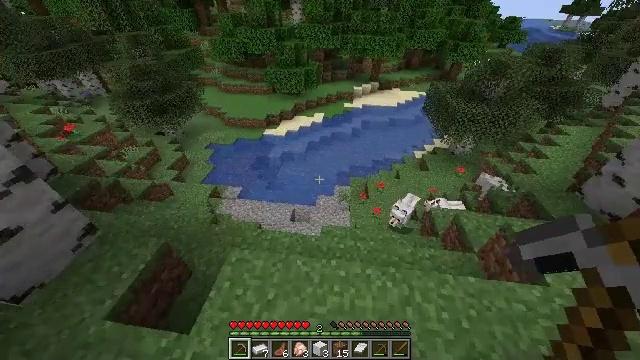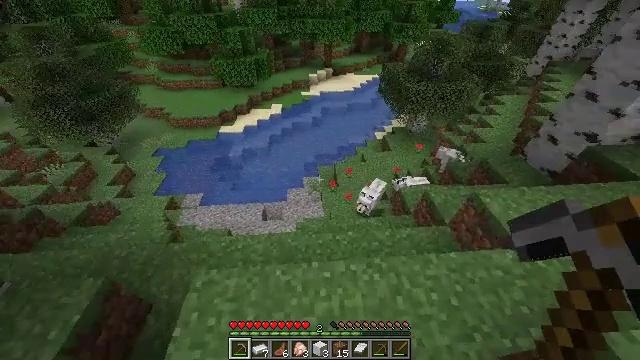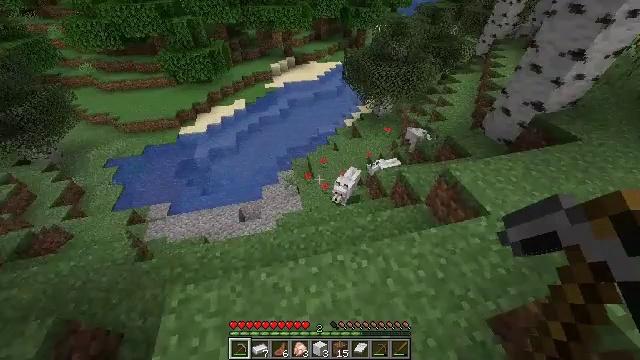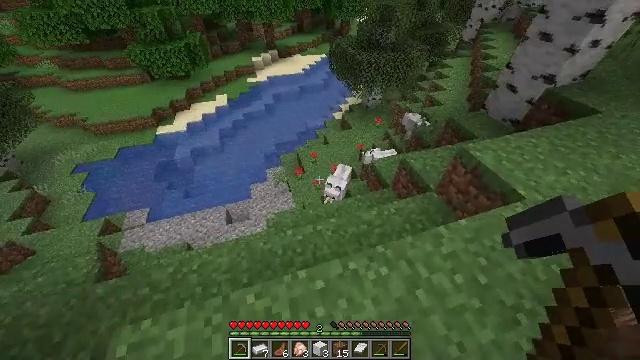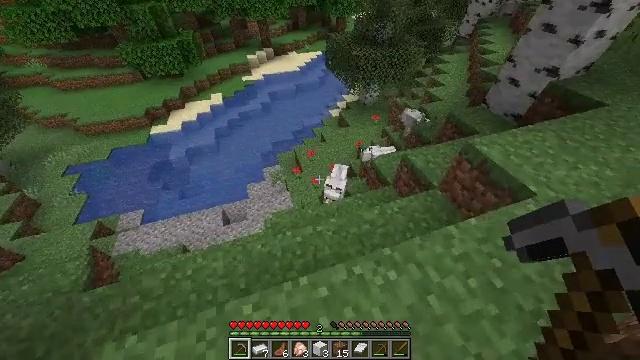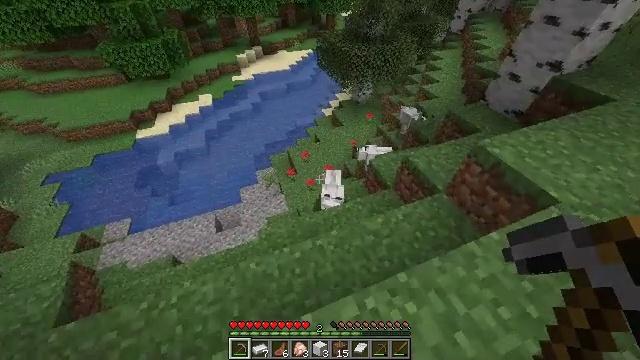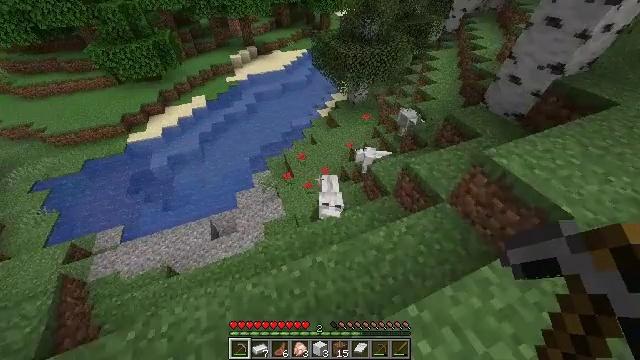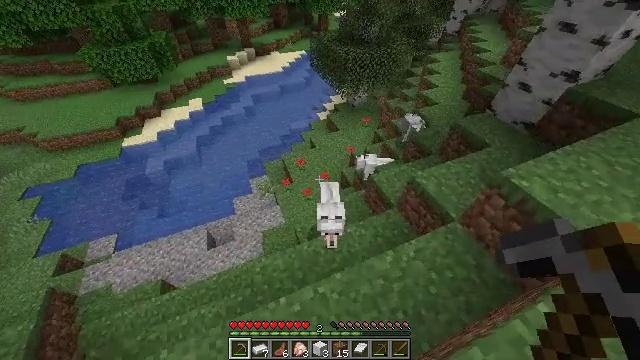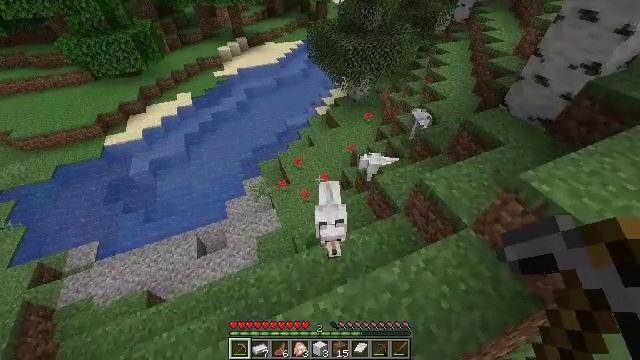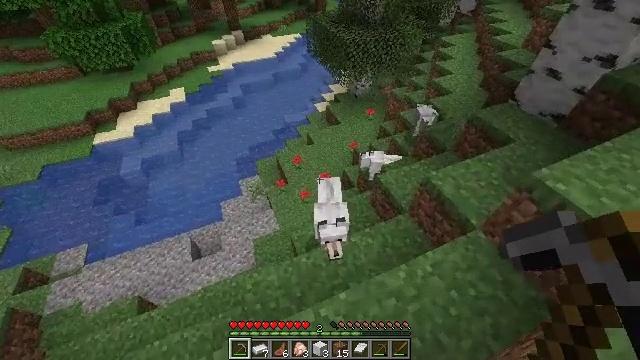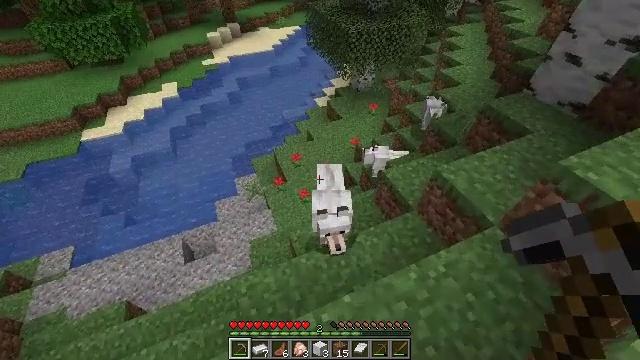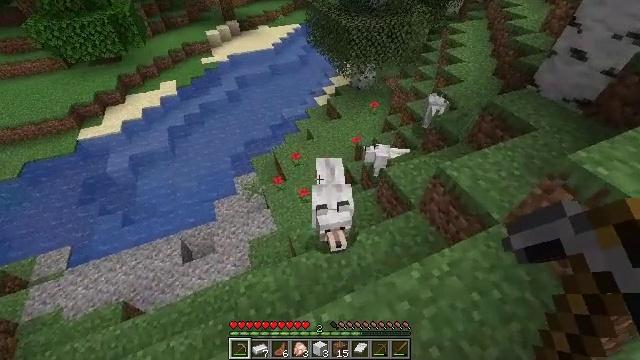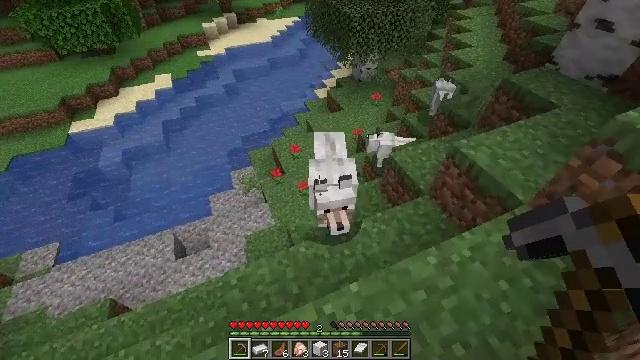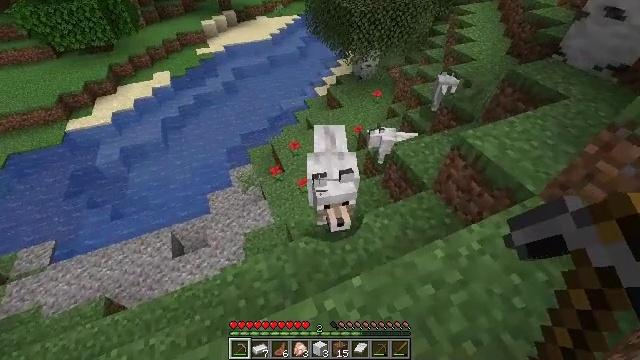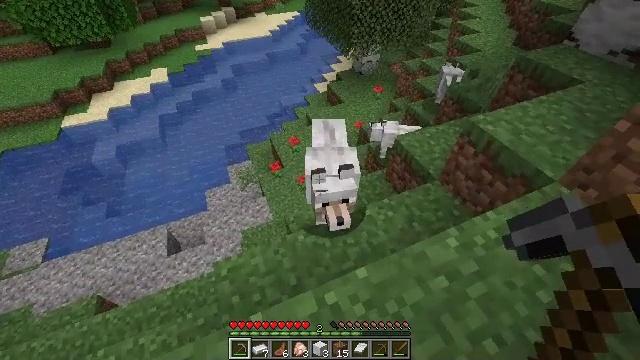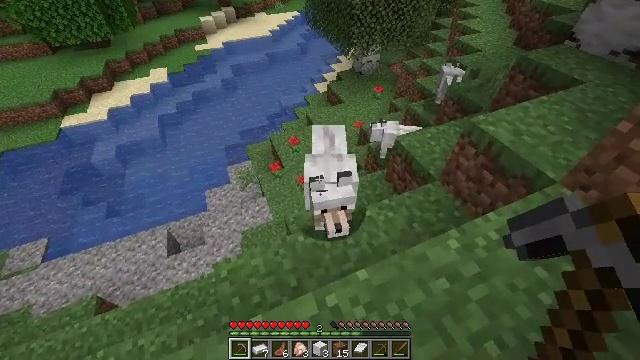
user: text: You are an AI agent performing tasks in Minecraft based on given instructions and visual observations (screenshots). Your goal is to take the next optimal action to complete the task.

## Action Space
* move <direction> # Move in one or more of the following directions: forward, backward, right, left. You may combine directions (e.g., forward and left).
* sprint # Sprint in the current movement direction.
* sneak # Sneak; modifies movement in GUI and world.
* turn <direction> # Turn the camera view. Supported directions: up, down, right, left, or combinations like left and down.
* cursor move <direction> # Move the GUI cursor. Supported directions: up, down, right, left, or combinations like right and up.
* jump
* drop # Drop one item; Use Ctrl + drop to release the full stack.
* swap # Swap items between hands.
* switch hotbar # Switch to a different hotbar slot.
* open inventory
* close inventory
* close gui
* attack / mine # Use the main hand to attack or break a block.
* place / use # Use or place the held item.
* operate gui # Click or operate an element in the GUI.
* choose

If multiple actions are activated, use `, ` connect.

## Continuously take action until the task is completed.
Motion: motion action
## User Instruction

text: Attack the chest to pick it up.
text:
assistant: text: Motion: move forward, turn right and down
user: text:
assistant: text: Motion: move forward, turn right and down
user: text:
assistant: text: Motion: move forward, turn right
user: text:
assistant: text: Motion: move forward, turn right
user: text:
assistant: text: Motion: move forward, turn right
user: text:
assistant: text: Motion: move forward, turn right
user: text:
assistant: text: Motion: no_op
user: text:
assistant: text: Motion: no_op
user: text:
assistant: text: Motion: no_op
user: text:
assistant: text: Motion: no_op
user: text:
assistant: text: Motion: no_op
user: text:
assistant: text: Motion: no_op
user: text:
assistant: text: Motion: no_op
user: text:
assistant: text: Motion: no_op
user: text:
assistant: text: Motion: no_op
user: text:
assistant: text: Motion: no_op
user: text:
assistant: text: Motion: no_op
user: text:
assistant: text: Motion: no_op
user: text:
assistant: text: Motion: no_op
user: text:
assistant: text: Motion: no_op
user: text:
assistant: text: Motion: no_op
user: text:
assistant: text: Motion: no_op
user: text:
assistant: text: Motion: turn right
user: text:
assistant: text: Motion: move forward, turn right
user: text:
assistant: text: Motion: move forward
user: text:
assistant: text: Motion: move forward
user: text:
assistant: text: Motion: move forward
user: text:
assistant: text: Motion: move forward
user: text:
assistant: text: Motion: move forward
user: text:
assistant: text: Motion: move forward, turn right